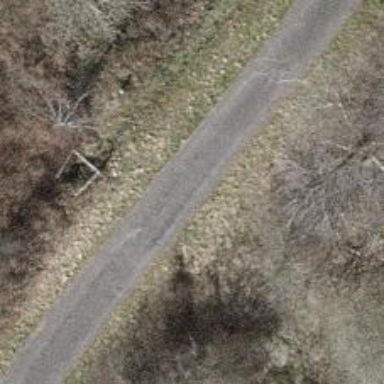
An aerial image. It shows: Well-maintained track road of grade 1.